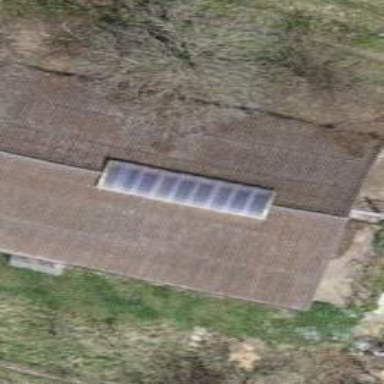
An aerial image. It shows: Solar power generator with photovoltaic panels.